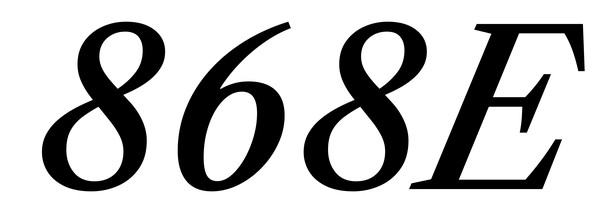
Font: LibreCaslonText-Italic_Medium_Italic